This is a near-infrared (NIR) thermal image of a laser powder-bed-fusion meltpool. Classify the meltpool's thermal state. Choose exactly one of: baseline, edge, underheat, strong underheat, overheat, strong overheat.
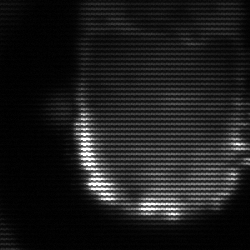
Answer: baseline